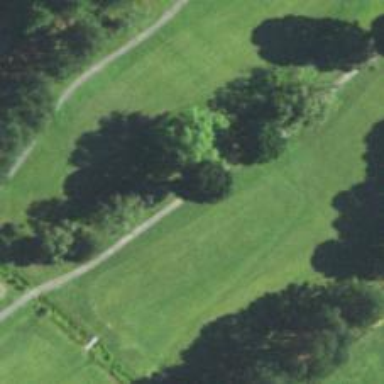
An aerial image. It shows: Pathway for golfing.